Question: We're setting up a new project and decided to use eclipselink for JPA. When creating our domain model we ran into a problem.
We have a base class called organisation. We also have Supplier and Customer which both extend organisation. When JPA created the tables I saw that it uses a discriminator, the problem with this is that a supplier can also be a organisation.
So what I basically want is (these are database tables to get the idea):

A little example to help clarify this:
We have a Customer called SparklingGlass. SparklingGlass buys computers from us so SparklingGlass is saved as our Customer. We in turn buy our windows from SparklingGlass, so SparklingGlass is also our Supplier. This is what we want to realize in our system.
Is this in any way possible in JPA and ifnot, what is the best practice in these cases?
BTW we use the JOINED inheritance type
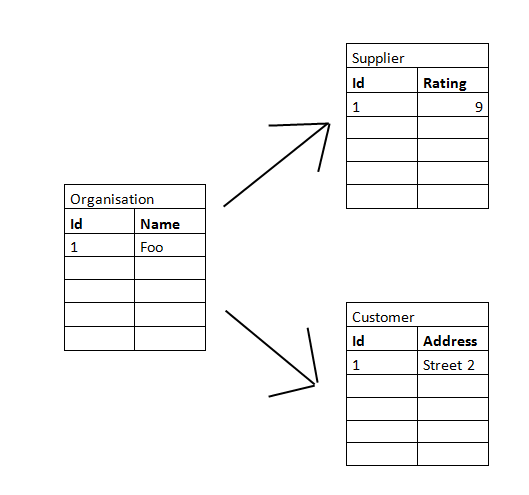
Answer: Your data model is wrong. A Supplier is not a sub-type of Organization but is a Role played by an Organization.
An organization can play many roles, such as customer, vendor, supplier, employer.